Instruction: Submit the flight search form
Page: home
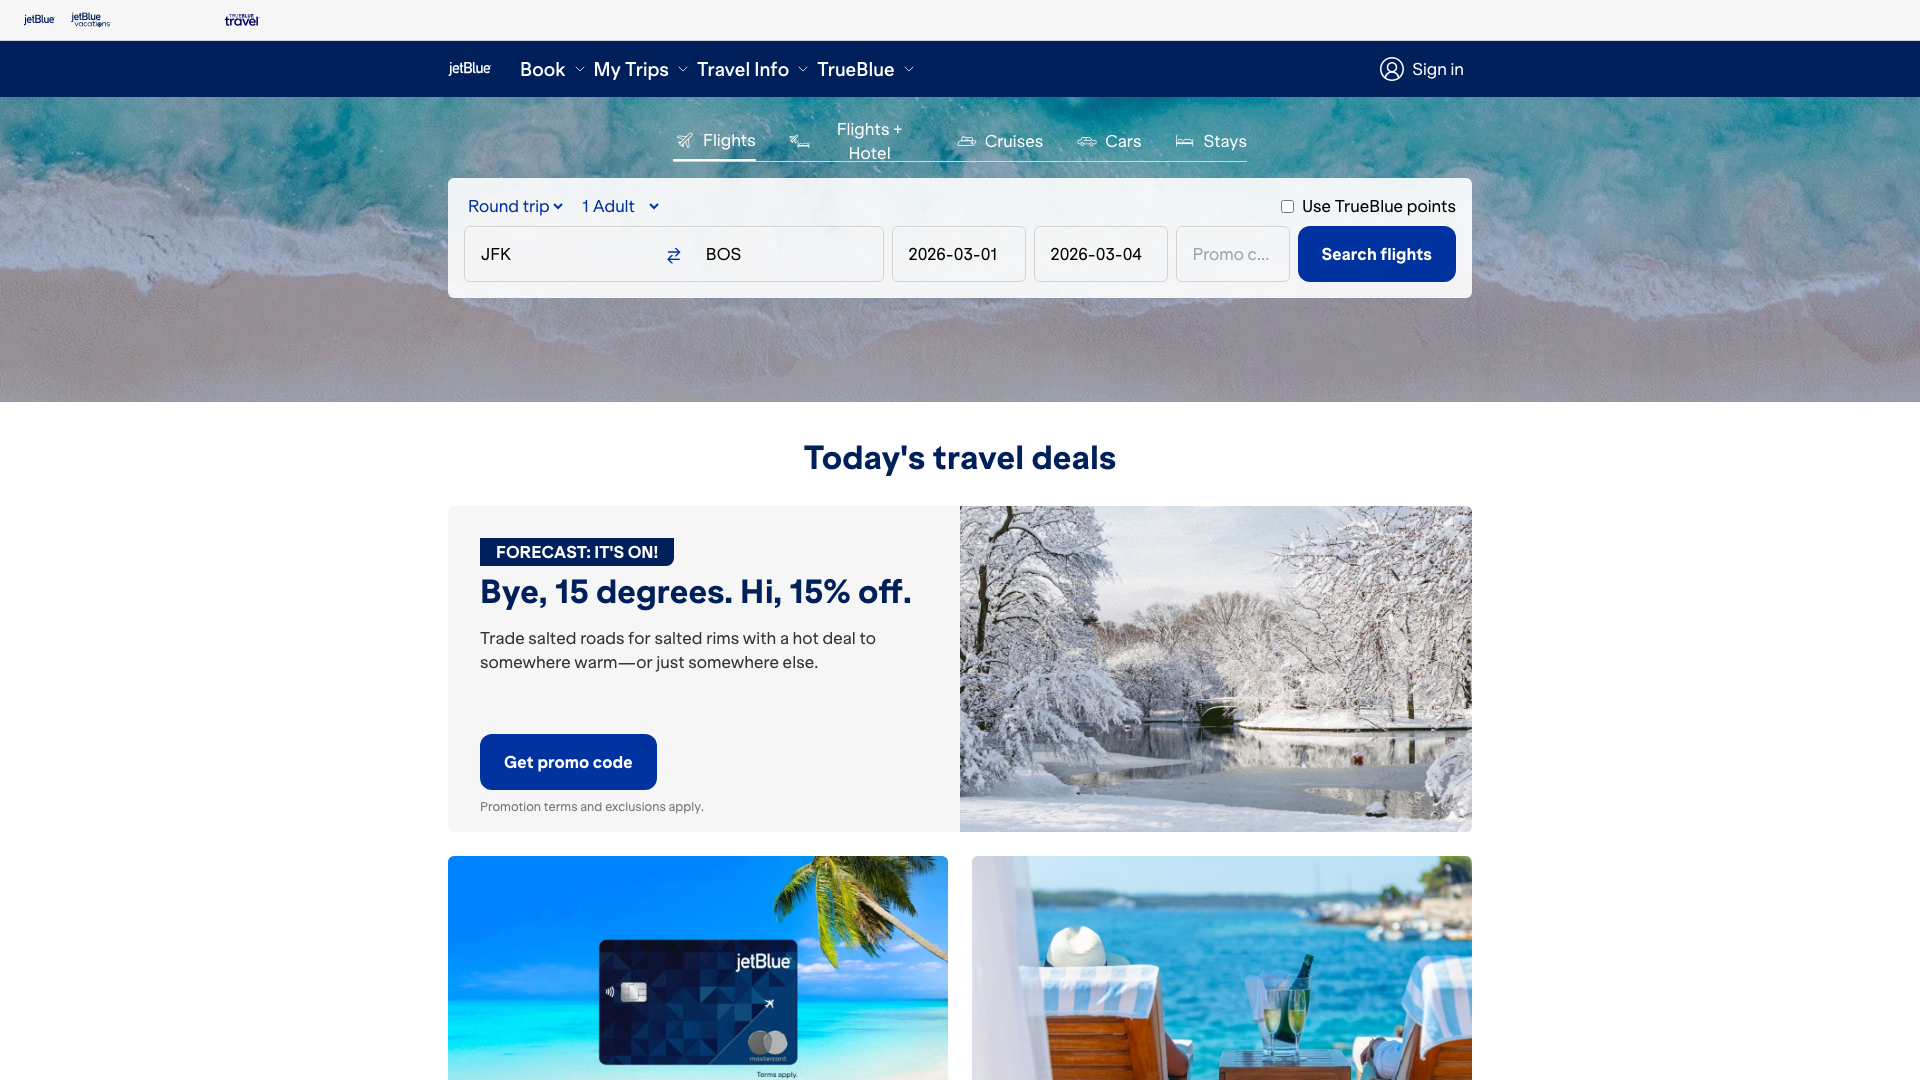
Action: click